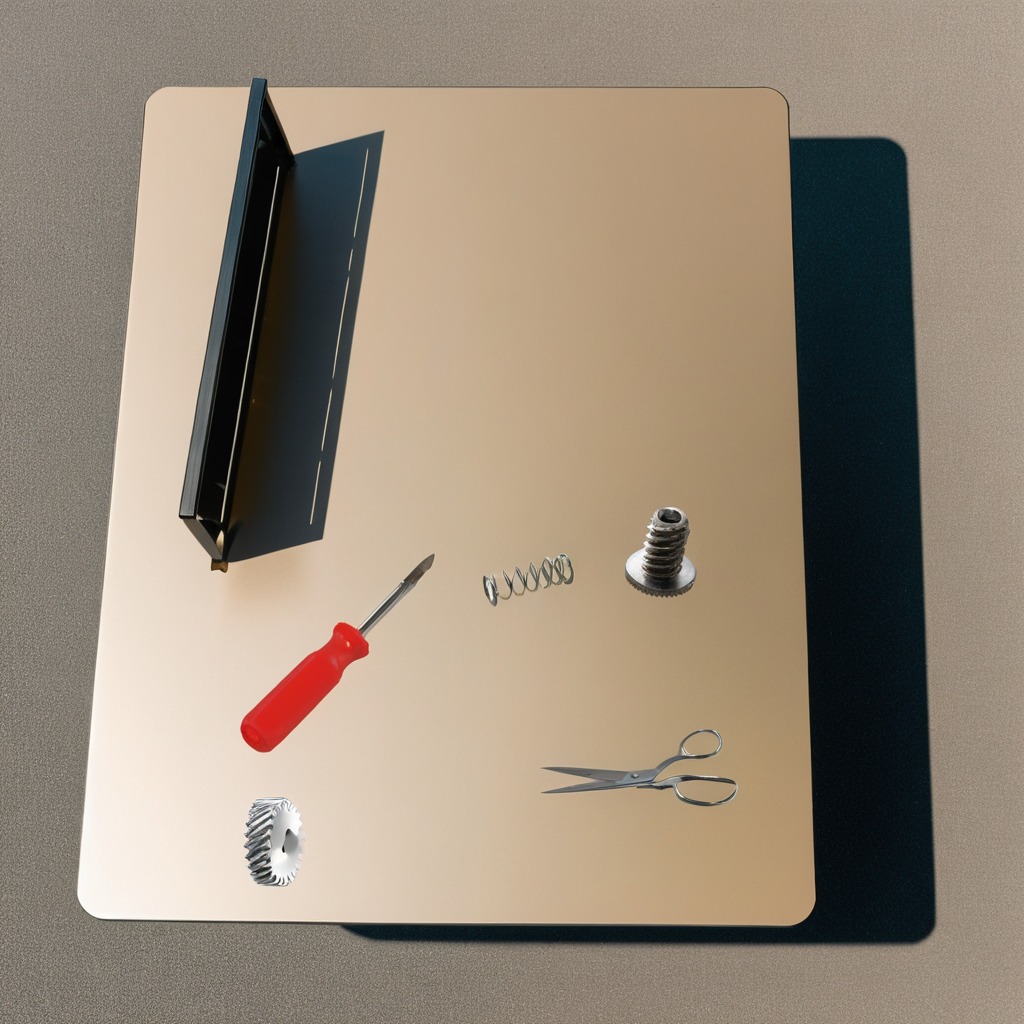
A gear with teeth, a screw, a spring, and a pair of scissors are lying on the table.